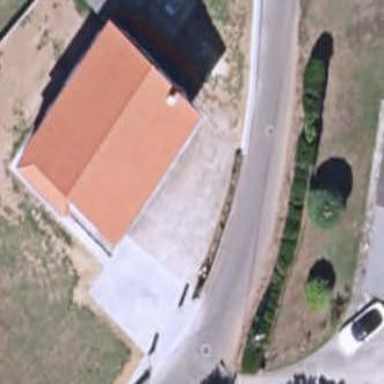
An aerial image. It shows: Simple house.